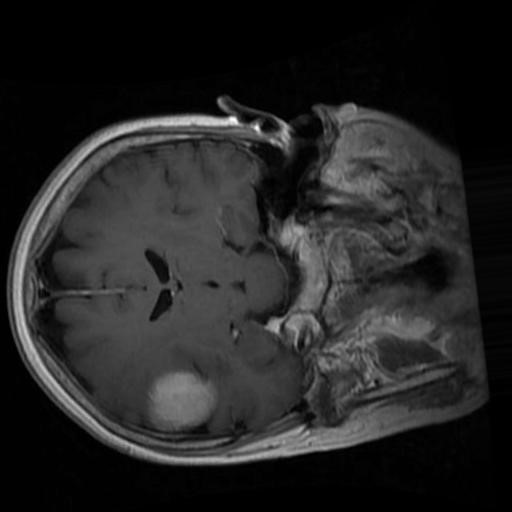
Label: brain_menin